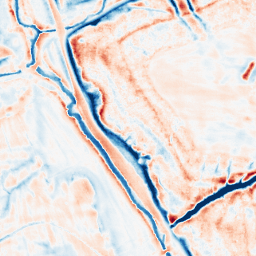
Category: edge_preserving
Decomposition family: bilateral
Decomposition parameters: d: 21
sigma_color: 150
sigma_space: 75
Upsampling method: sinc_blackman
Upsampling parameters: scale: 8
kernel_size: 16
Upsampling scale: 8